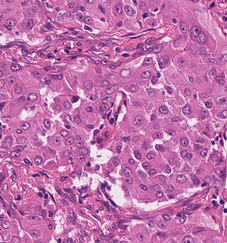
Tumor epithelial tissue: yes
Tumor-associated stroma tissue: yes
Normal tissue: no